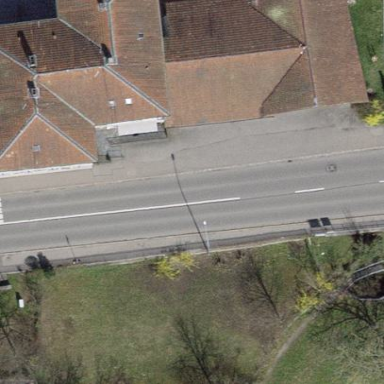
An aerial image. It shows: Hipped-roof building with apartments.